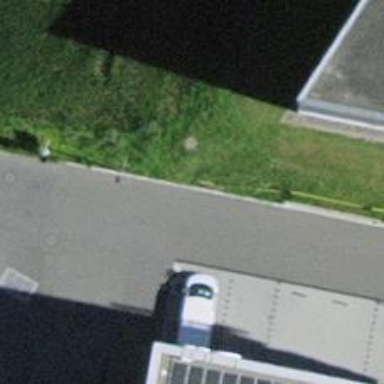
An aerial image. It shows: Bollard barrier.